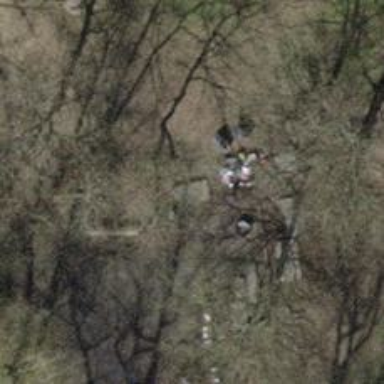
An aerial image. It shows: Bench.